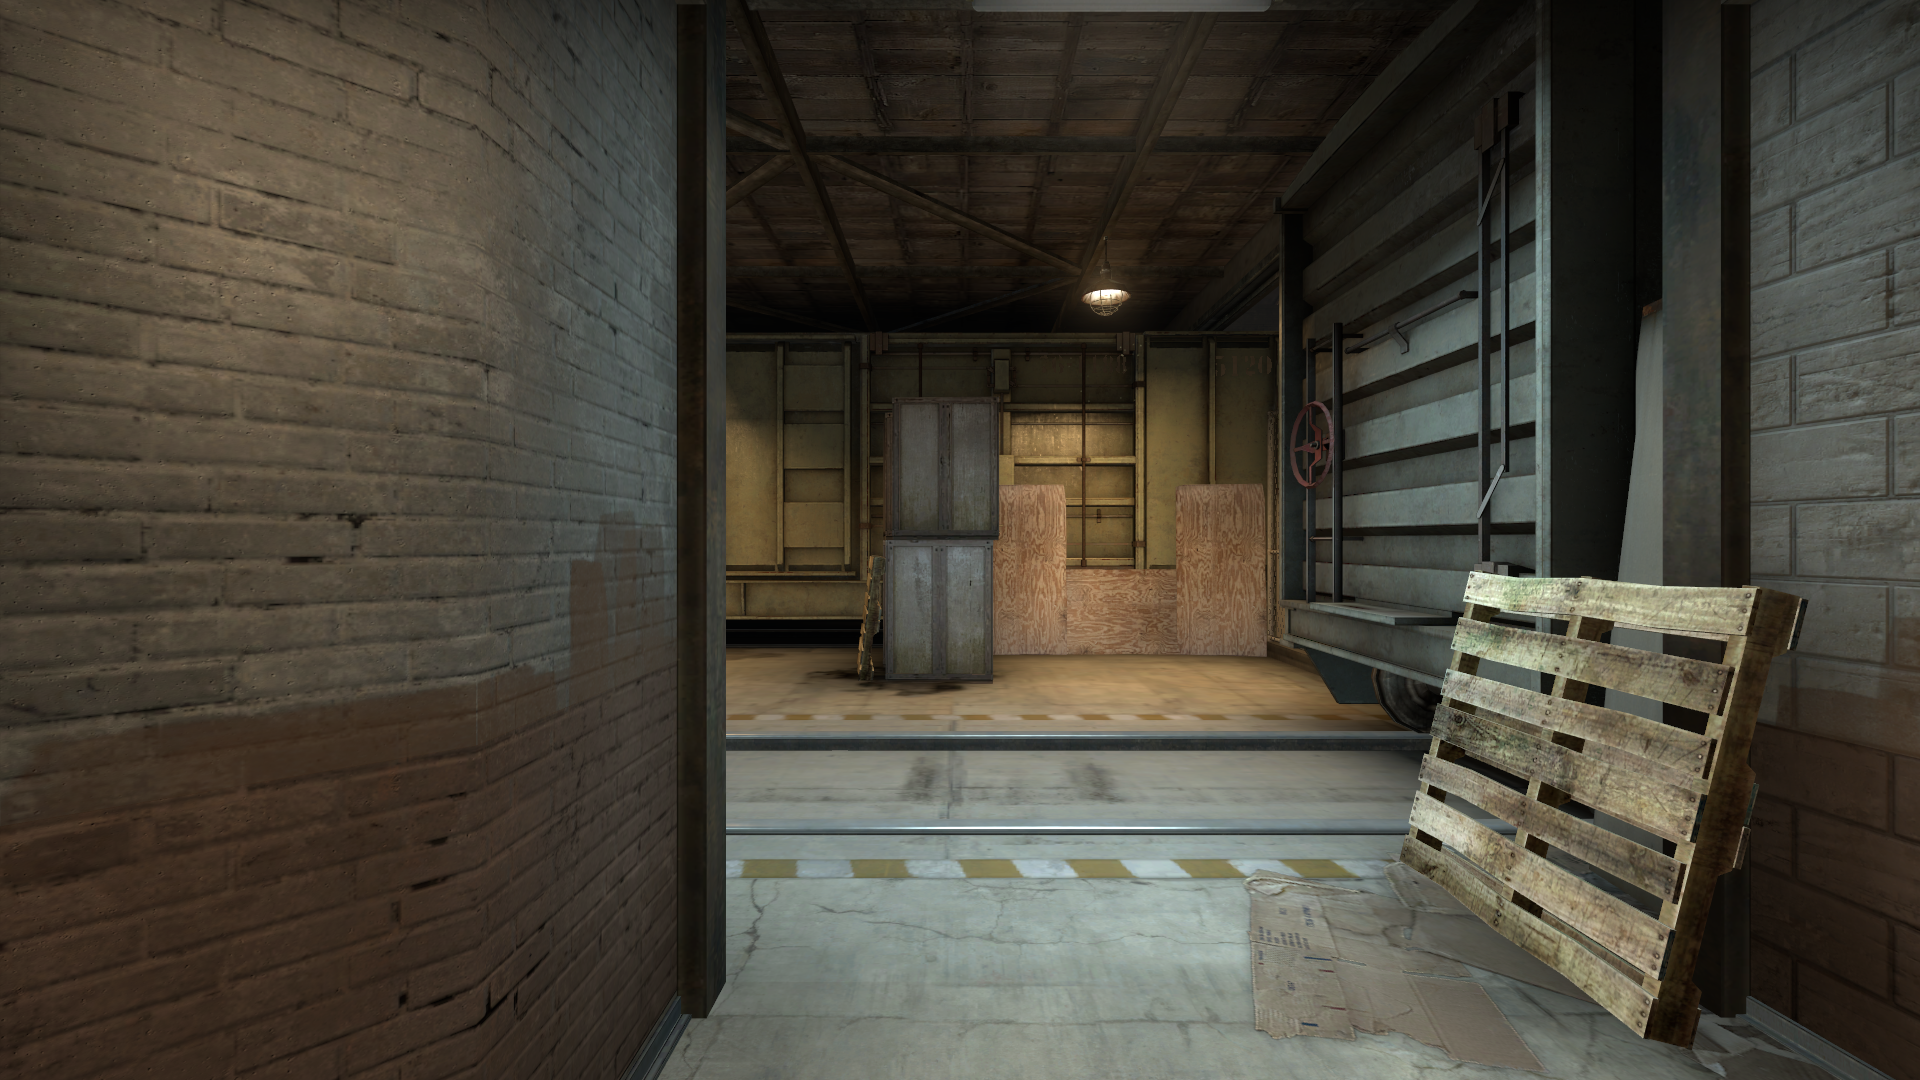
Map: de_train